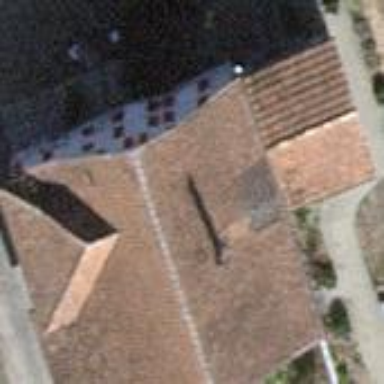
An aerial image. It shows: Simple house.